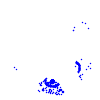
Particle: electron